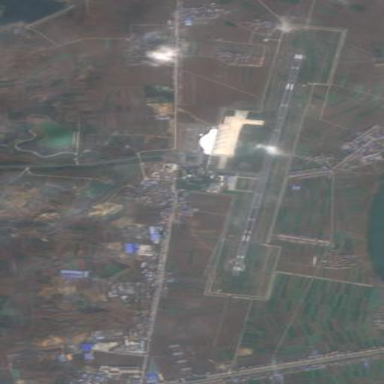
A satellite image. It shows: Wall surrounding aerodrome.